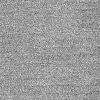
Atmospheric dust classification: dusty